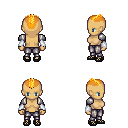
a pixel art fantasy rpg character, female body template, human, tanned skin, steel arm armor, metal pants, light blonde short mohawk hairstyle, white cloth bracers, ghillies, four views (front, back, left, right), 2x2 character sprite sheet, small pixel art, hard edges, no anti-aliasing